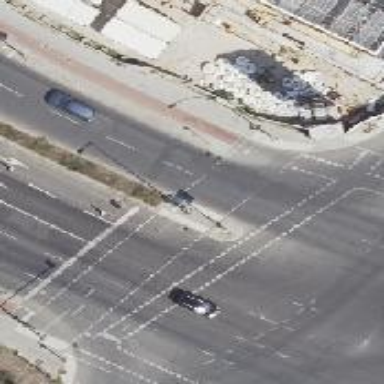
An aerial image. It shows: Traffic island located on footway.